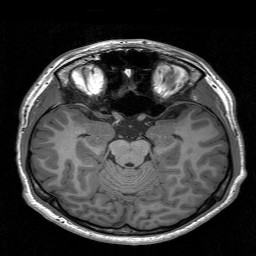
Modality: T1w
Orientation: coronal
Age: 21
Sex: male
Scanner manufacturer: siemens
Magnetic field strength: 3 T
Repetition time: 1.9 s
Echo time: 0.00226 s